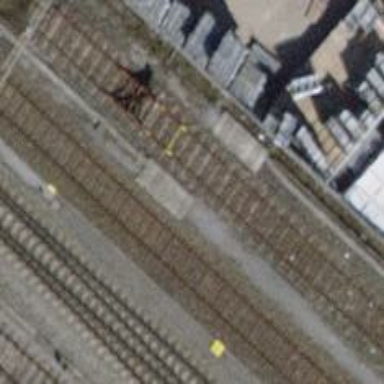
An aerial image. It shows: Railway buffer stop.